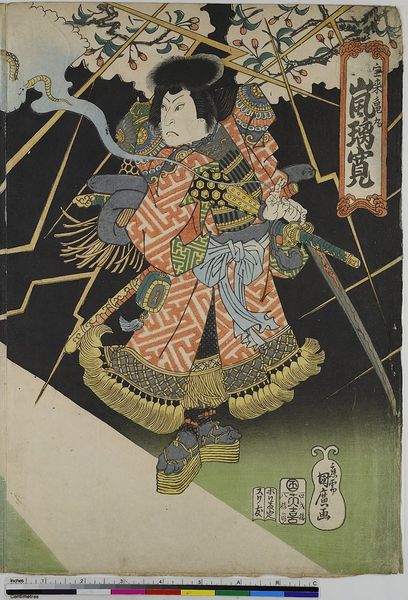
Titel: Der Schauspieler Arashi Rikan II als Horai Kamemaru
Künstler: Takigawa Kunihiro
Standort: Hamburg
Institution: Museum für Kunst und Gewerbe Hamburg
Schlagwörter: kampf, bunt, kleid, straße, wolke, reich, theater, holzschnitt, japan, schrift, farbe, grafik, graphik, druckgraphik, druckgrafik, schwert, waffe, schlange, plateau, zeit, schauspieler, kirschbaum, farbholzschnitt, kirsche, schauspielerin, samurai, kabuki, edo, reproduktionen, druckerzeugnisse, katana, theateraufführung, ukiyo